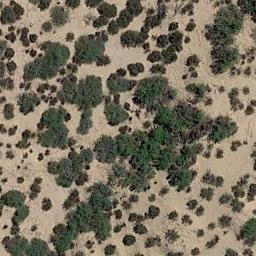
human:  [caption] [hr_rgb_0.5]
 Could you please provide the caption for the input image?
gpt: Some chaparrals of different kinds and sizes grow in the desert .

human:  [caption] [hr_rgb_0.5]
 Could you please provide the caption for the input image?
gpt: There are some different kinds of bushes make up the chaparral on the desert .

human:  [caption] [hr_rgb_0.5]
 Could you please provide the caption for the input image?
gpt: There are several trees and some weeds in this desert .

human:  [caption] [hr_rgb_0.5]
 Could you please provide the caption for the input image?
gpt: The middle of the chaparral is dense .

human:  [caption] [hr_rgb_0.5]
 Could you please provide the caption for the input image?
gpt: Chaparral is distributed cluster by cluster on the sand .